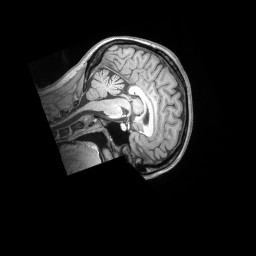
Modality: T1w
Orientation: sagittal
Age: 24
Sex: female
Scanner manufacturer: siemens
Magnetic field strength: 3 T
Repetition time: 2.53 s
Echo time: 0.00164 s